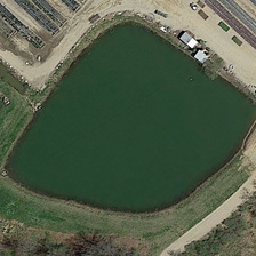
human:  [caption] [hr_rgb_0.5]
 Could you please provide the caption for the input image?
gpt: Many green lands and dark green plants on it.

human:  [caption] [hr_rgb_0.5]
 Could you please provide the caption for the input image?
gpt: many green lands and dark green plants in it.

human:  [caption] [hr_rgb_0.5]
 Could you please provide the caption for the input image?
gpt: A pond goes through green terraces, and a dark green pond.

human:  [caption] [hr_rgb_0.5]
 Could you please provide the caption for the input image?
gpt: A lot of green land and dark green plants.

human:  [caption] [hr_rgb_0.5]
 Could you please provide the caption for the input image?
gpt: Pond through dark green pond and green terrace.